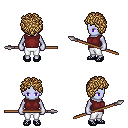
a pixel art fantasy rpg character, female body template, dark elf, purple skin, maroon sleeveless shirt, white pants, blonde curly afro hairstyle, ghillies, spear, four views (front, back, left, right), 2x2 character sprite sheet, small pixel art, hard edges, no anti-aliasing